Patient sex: F
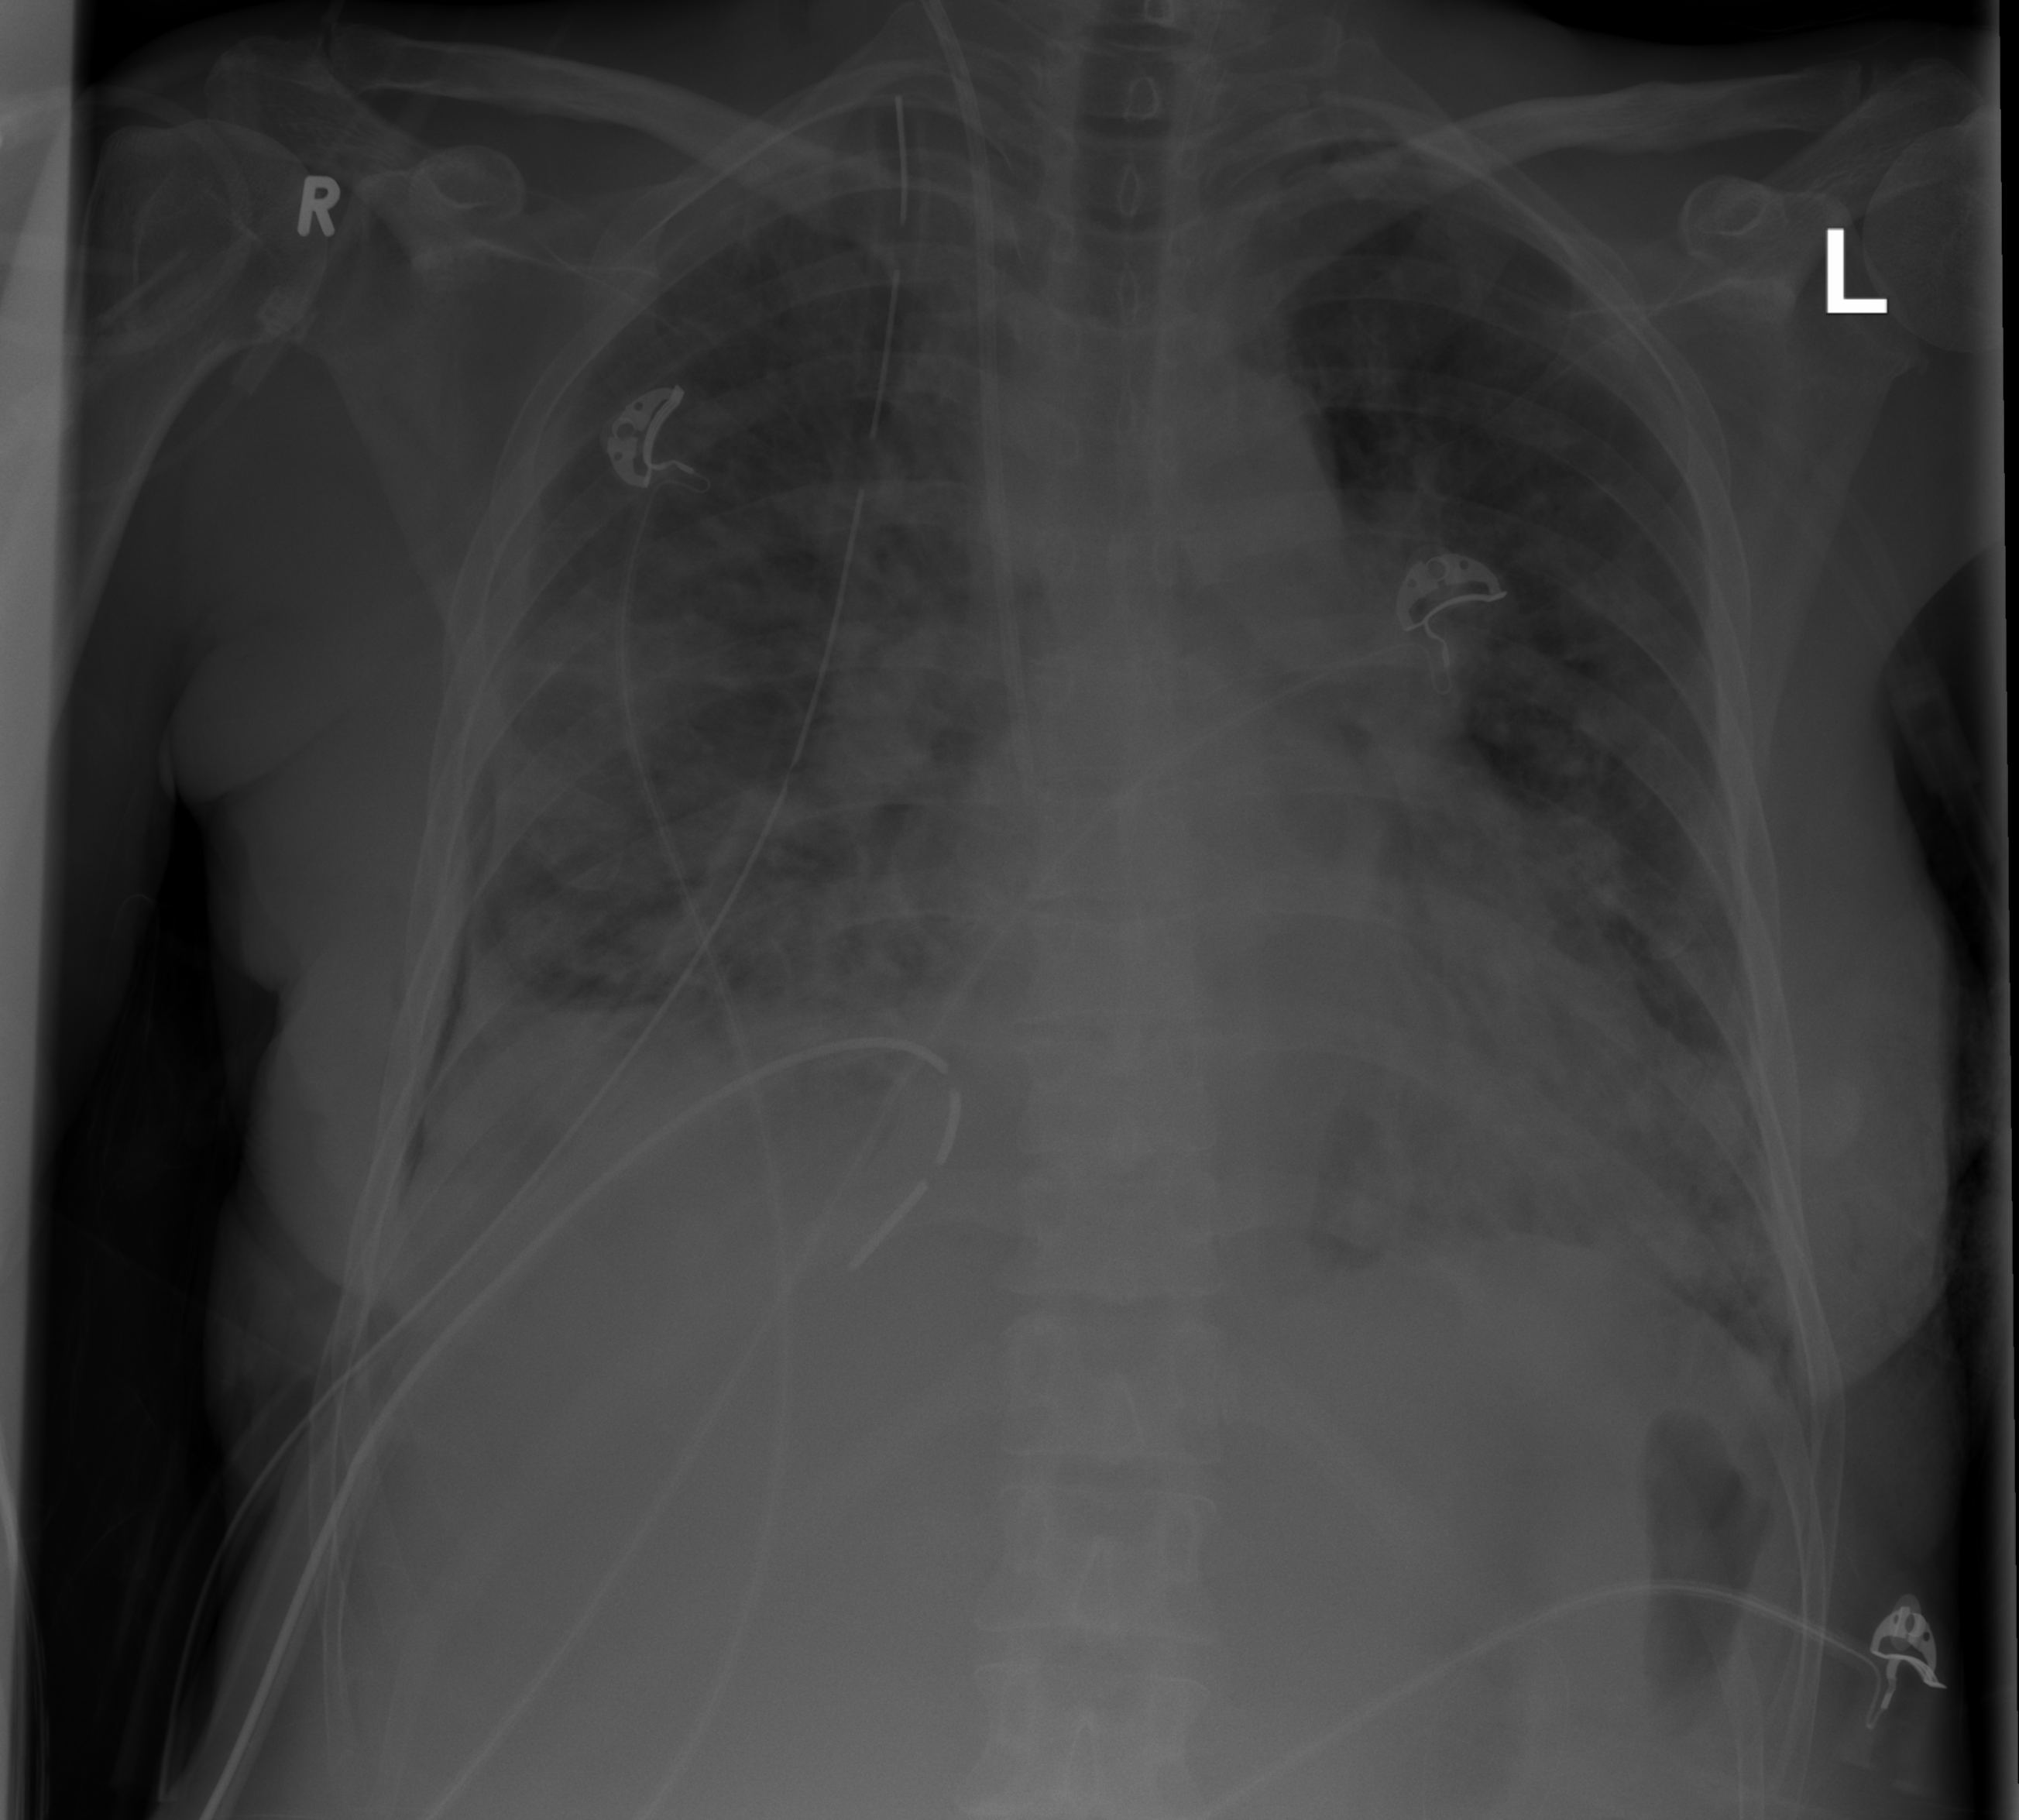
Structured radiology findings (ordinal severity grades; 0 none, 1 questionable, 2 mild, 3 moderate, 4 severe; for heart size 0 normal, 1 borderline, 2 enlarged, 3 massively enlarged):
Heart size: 1
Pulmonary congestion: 2
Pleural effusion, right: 2
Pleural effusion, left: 0
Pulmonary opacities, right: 3
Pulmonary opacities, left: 2
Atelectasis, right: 3
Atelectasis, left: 2